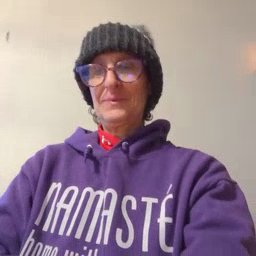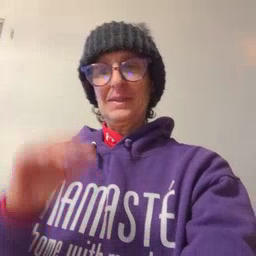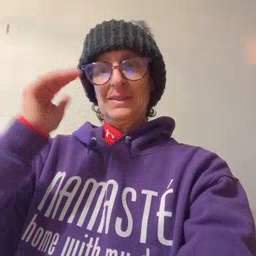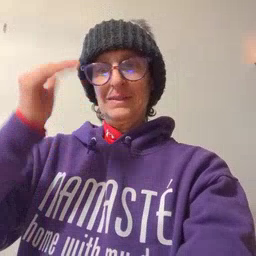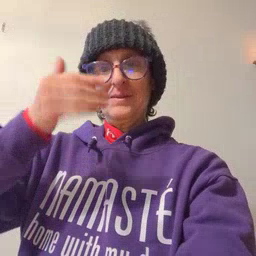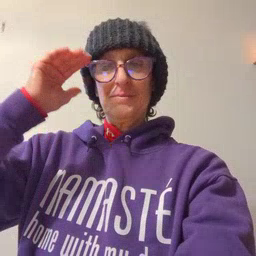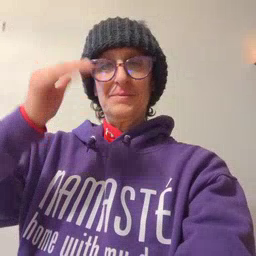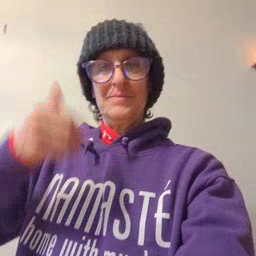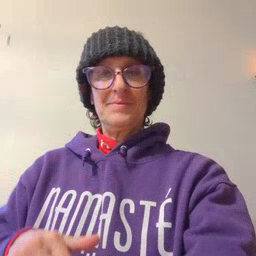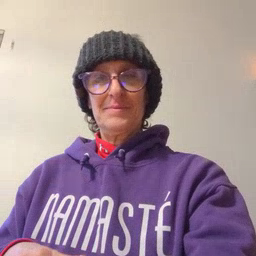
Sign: sleepy